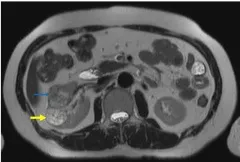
Imaging features of the right renal lesion. The thick yellow arrow is the CCRCC and the thin blue arrow is the CCPRCT. (G-I) MRI. T1WI.
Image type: radiology (mri)